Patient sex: F
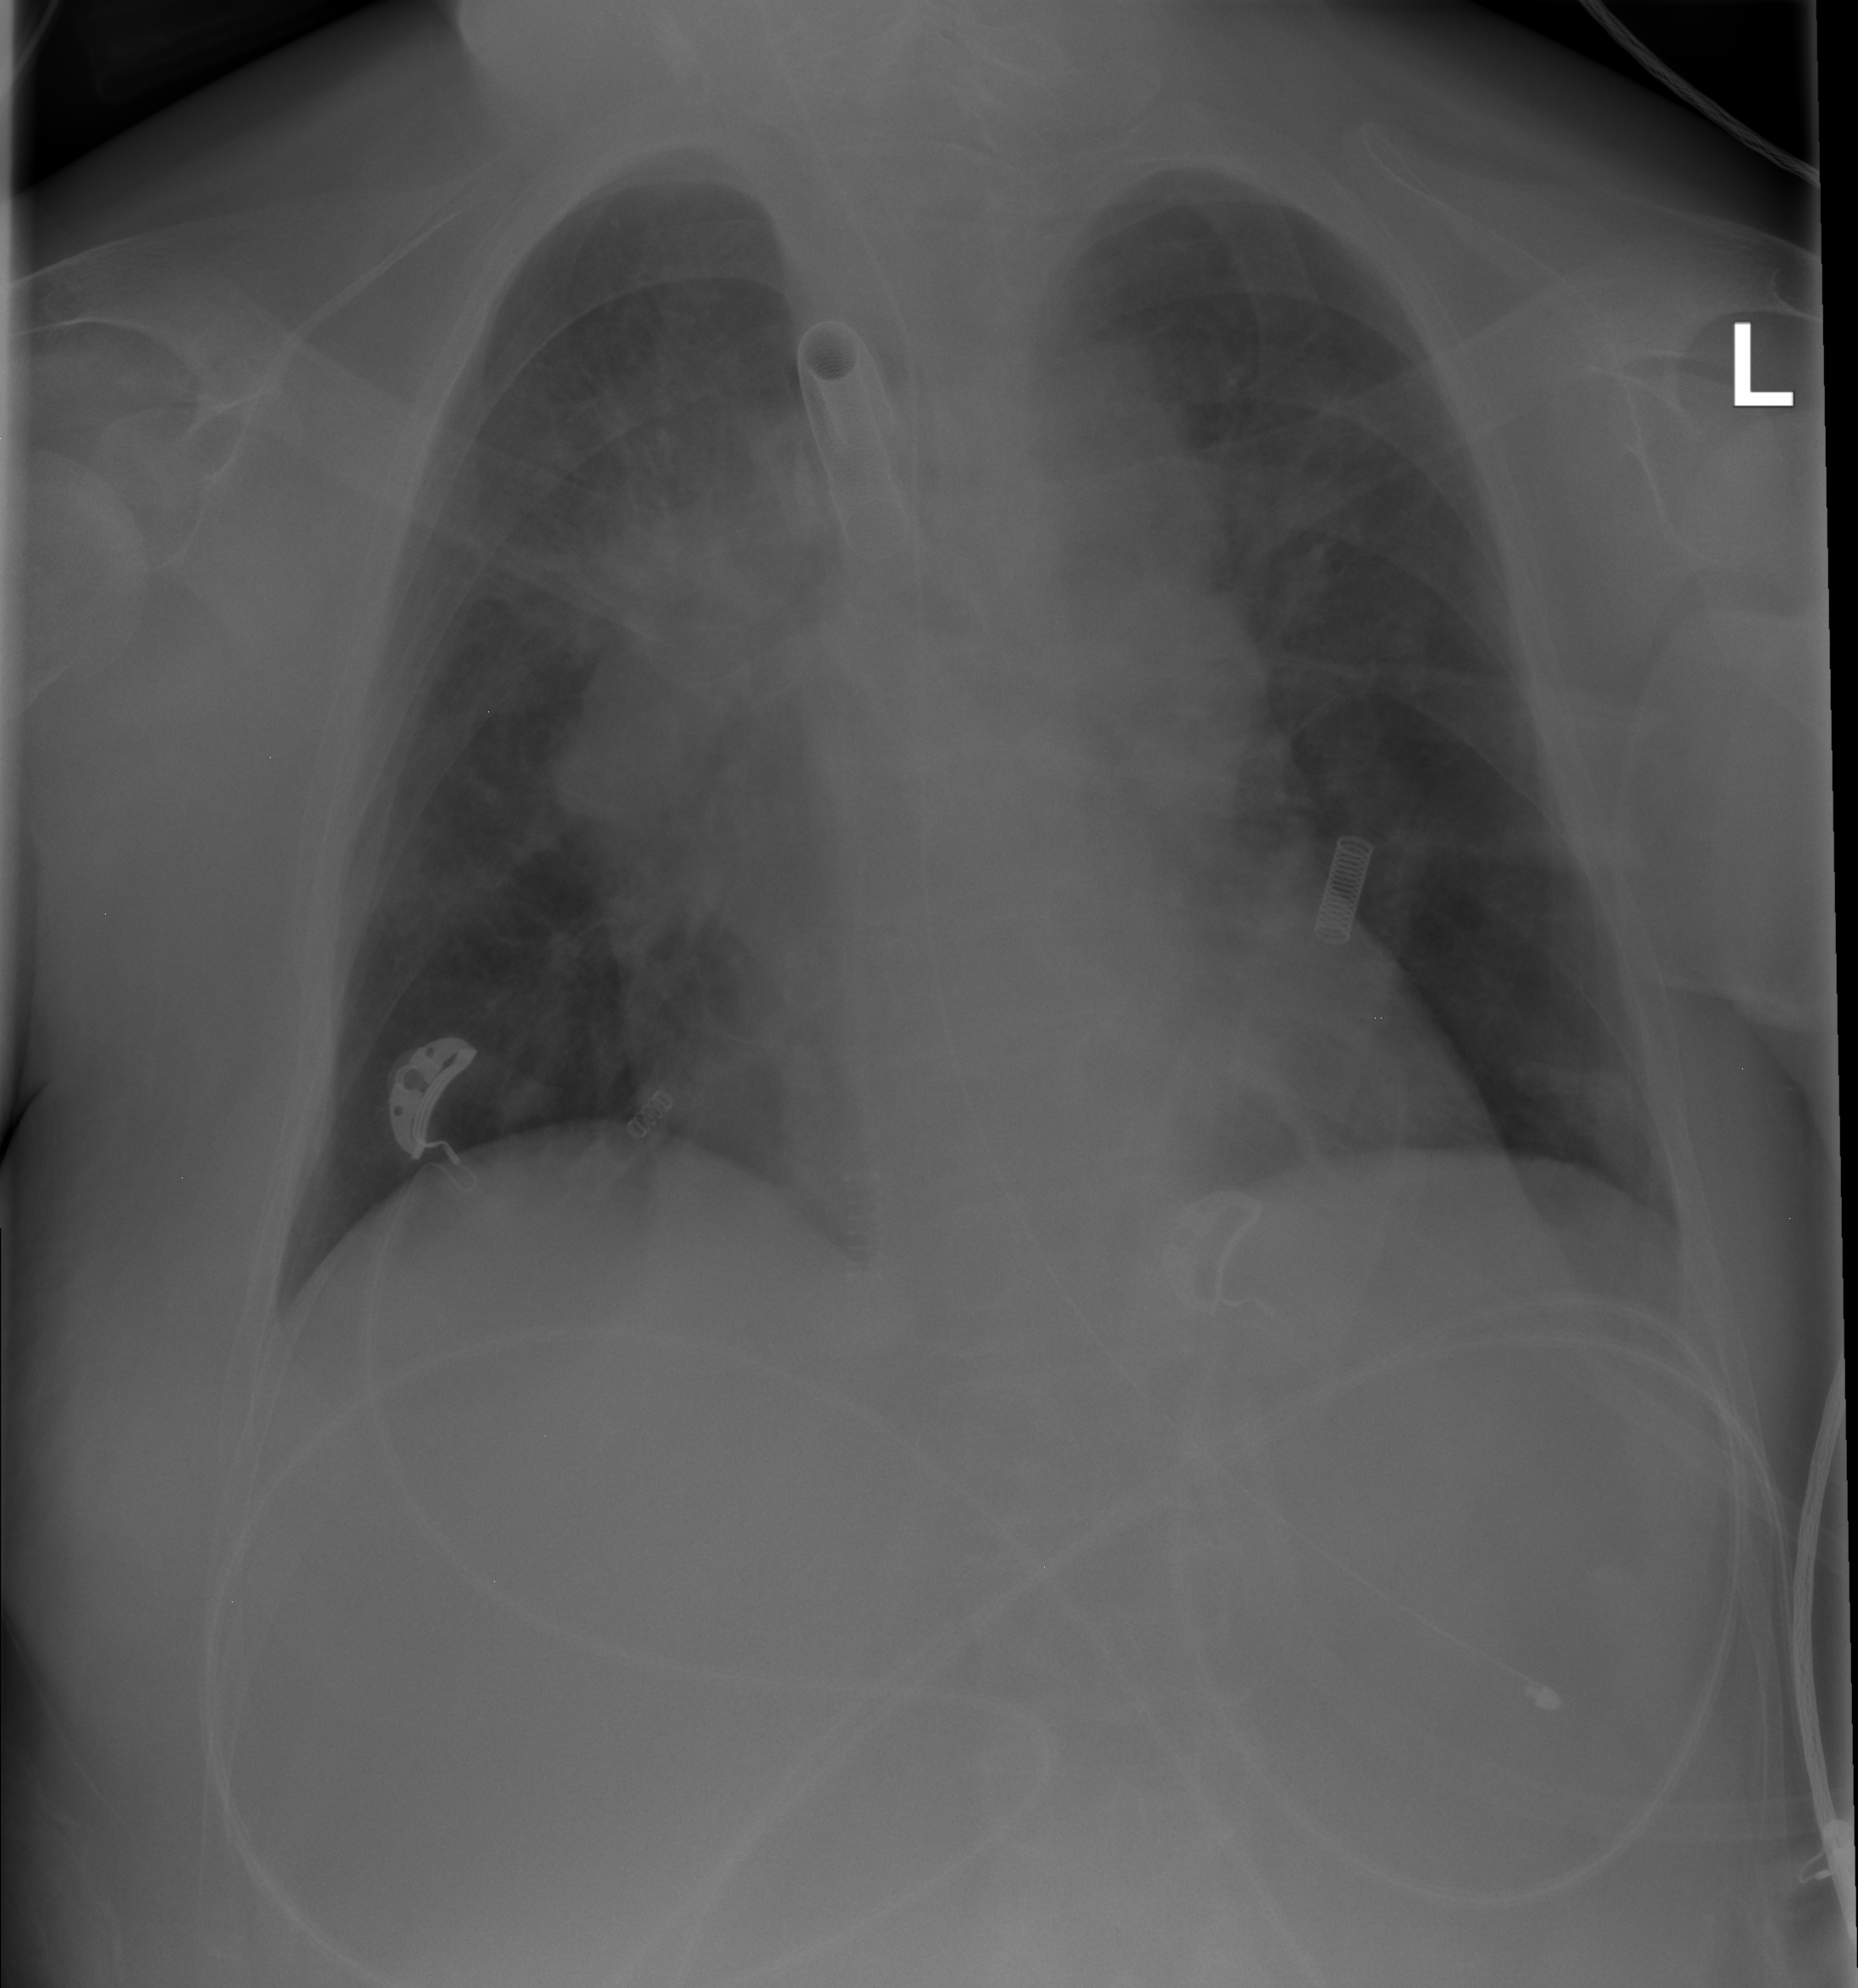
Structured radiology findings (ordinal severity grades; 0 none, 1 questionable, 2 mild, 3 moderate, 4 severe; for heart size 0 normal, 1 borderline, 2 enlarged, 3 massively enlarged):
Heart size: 2
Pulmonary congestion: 0
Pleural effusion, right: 0
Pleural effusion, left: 0
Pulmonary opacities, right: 2
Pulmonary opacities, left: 2
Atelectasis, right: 0
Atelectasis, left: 2